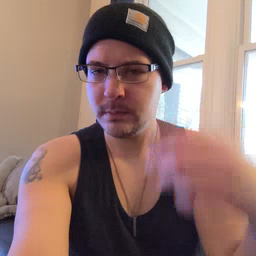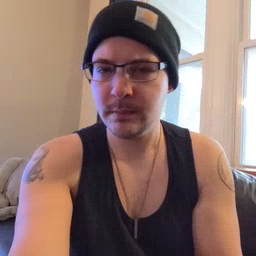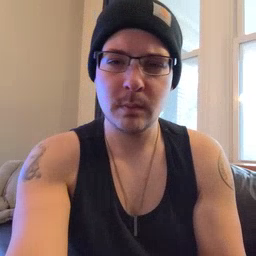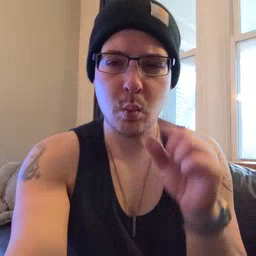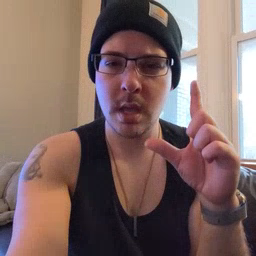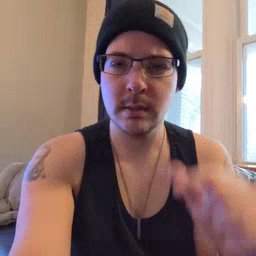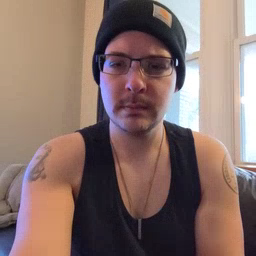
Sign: wake